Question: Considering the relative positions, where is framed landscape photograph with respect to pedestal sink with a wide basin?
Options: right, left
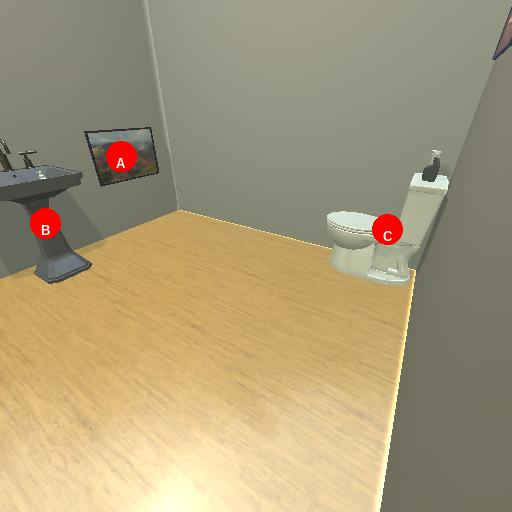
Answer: right